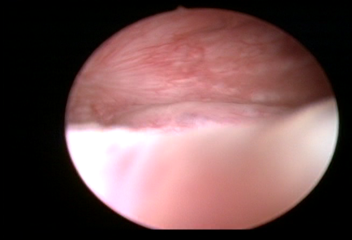
Modality: WLC
Class: Normal mucosa
Bladder cancer association: No